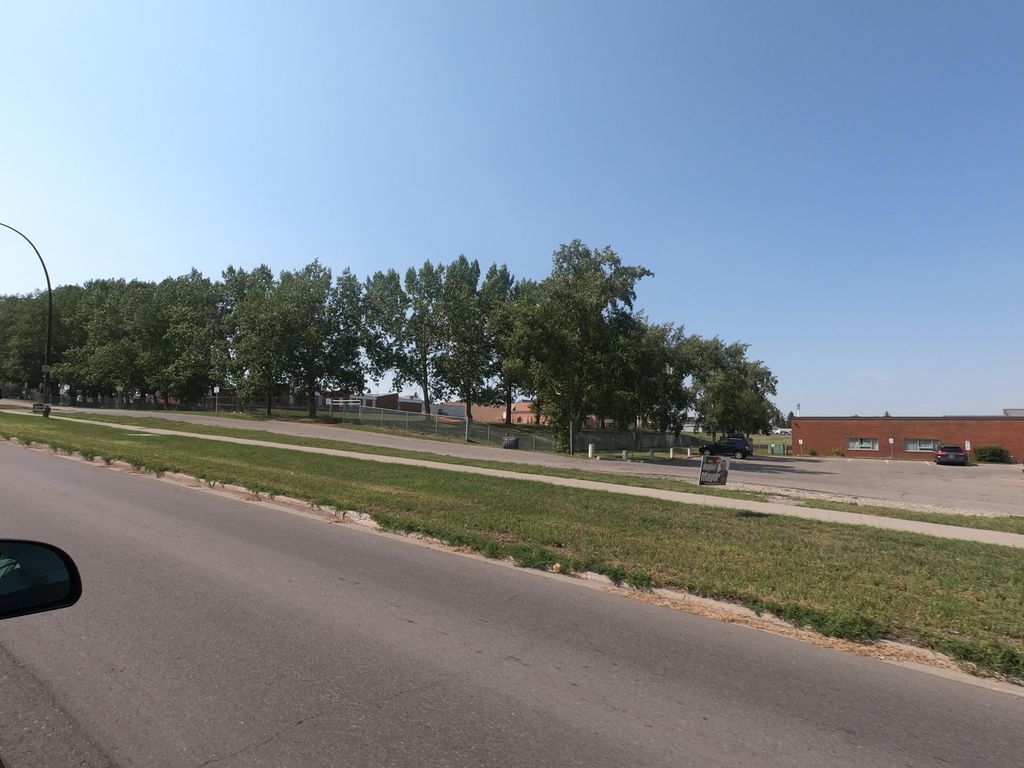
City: calgary